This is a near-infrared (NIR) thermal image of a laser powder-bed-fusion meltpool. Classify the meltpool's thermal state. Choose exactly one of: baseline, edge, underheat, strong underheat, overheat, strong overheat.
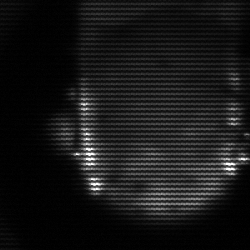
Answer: baseline